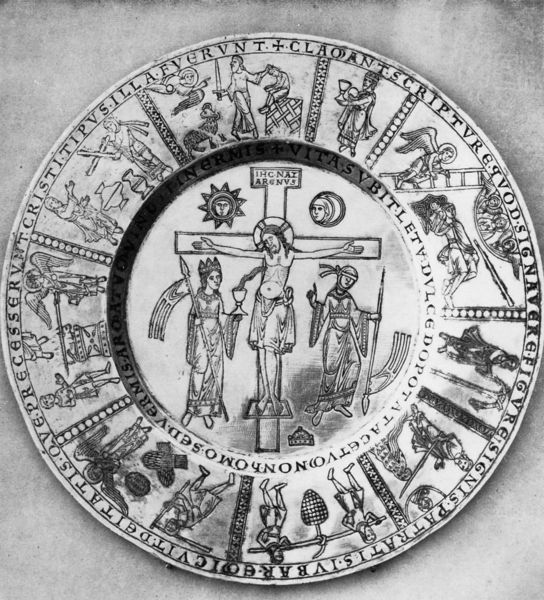
Titel: Patene aus Trzemeszno
Institution: Gniezno, Domschatz
Schlagwörter: teller, sonne, rund, relief, lanze, mond, kreuz, religion, schwarzweiß, jesus, kreuzigung, ostern, christentum, passion